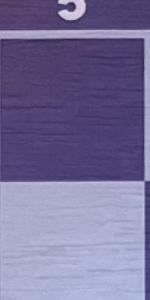
Label: Empty